Question: I'm trying to use a bootstrap drop-down sign in form to have users login. I'm able to hard code my username and password and authenticate just fine but I'm trying to have a user login without going to a login screen. Here is my code:
Template:
I use action to call the logUserIn url so that the form can post to that view.
'''
<ul class="nav pull-right">
{% if user.is_authenticated %}
<li><a> Welcome {{ user.first_name }} </a></li>
<li class="divider-vertical"></li>
<li><a href="{% url 'caesarWorkflowApp.views.logUserOut' %}">Log Out</a></li>
<li class="divider-vertical"></li>
{% else %}
<li class="dropdown">
<a class="dropdown-toggle" href="#" data-toggle="dropdown">Sign In <strong class="caret"></strong></a>
<div class="dropdown-menu" style="padding: 15px; padding-bottom: 0px;">
<form action="{% url 'caesarWorkflowApp.views.logUserIn' %}" method="post" accept-charset="UTF-8">
{% csrf_token %}
<input id="user_username" style="margin-bottom: 15px;" type="text" name="username" placeholder="Username" size="30" />
<input id="user_password" style="margin-bottom: 15px;" type="password" name="password" placeholder="Password" size="30" />
<input id="user_remember_me" style="float: left; margin-right: 10px;" type="checkbox" name="user[remember_me]" value="1" />
<label class="string optional" for="user_remember_me"> Remember me</label>
<input class="btn btn-primary" style="clear: left; width: 100%; height: 32px; font-size: 13px;" type="submit" name="commit" value="Sign In" />
</form>
</div>
</li>
{% endif %}
<li class="divider-vertical"></li>
</ul>
'''

URLS:
'''
urlpatterns = patterns('',
url(r'^$', 'caesarWorkflowApp.views.home', name='default'),
url(r'^$', 'caesarWorkflowApp.views.logUserIn'),
url(r'^$', 'caesarWorkflowApp.views.logUserOut'),
)
'''
VIEWS:
Then I have this view for login which doesn't work because console never even print 'enter' even though the form is posting successfully. Am I posting wrong? Calling the wrong action?
'''
def logUserIn(request):
if request.method == 'POST':
print 'enter'
username = request.POST['username']
password = request.POST['password']
user = authenticate(username=username, password=password)
if user is not None:
# the password verified for the user
if user.is_active:
login(request, user)
print("User is valid, active and authenticated")
else:
print("The password is valid, but the account has been disabled!")
else:
# the authentication system was unable to verify the username and password
print("The username and password were incorrect.")
response = render_to_response('home.html', {}, context_instance=RequestContext(request))
return response
'''
I also want the page to not ask me if I want to reload since the it's post form and I believe this is the solution in case anyone is interested in that: <URL>
Thank you!
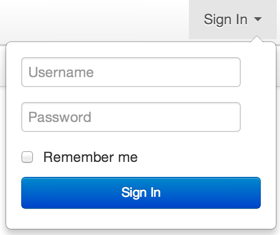
Answer: I couldn't get AJAX working so I just came up with this solution:
TEMPLATE:
'''
<ul class="nav pull-right">
{% if user.is_authenticated %}
<li><a> Welcome, {{ user.first_name }} </a></li>
<li class="divider-vertical"></li>
<li><a href="/logout/">Log Out</a></li>
<li class="divider-vertical"></li>
{% else %}
<li class="dropdown">
<a class="dropdown-toggle" href="#" data-toggle="dropdown">Sign In <strong class="caret"></strong></a>
<div class="dropdown-menu" style="padding: 15px; padding-bottom: 0px;">
<form id="form-login" action="/" method="post" accept-charset="UTF-8">
{% csrf_token %}
<input id="user_username" style="margin-bottom: 15px;" type="text" name="username" placeholder="Username" size="30" />
<input id="user_password" style="margin-bottom: 15px;" type="password" name="password" placeholder="Password" size="30" />
<input id="user_remember_me" style="float: left; margin-right: 10px;" type="checkbox" name="user[remember_me]" value="1" />
<label class="string optional" for="user_remember_me"> Remember me</label>
<input class="btn btn-primary" style="clear: left; width: 100%; height: 32px; font-size: 13px;" type="submit" name="commit" value="Sign In" />
</form>
</div>
</li>
<li class="divider-vertical"></li>
{% endif %}
</ul>
'''
URLS:
'''
urlpatterns = patterns('',
url(r'^$', 'caesarWorkflowApp.views.home', name='default'),
url(r'^login/$', 'caesarWorkflowApp.views.logUserIn'),
url(r'^logout/$', 'caesarWorkflowApp.views.logUserOut'),
)
'''
VIEWS:
'''
def logUserIn(request):
print 'enter'
username = request.POST['username']
password = request.POST['password']
user = authenticate(username=username, password=password)
if user is not None:
# the password verified for the user
if user.is_active:
login(request, user)
print("User is valid, active and authenticated")
else:
print("The password is valid, but the account has been disabled!")
else:
# the authentication system was unable to verify the username and password
print("The username and password were incorrect.")
response = render_to_response('home.html', {}, context_instance=RequestContext(request))
return response
def logUserOut(request):
logout(request)
return HttpResponseRedirect('/')
'''
Works perfectly and really nice looking! =)